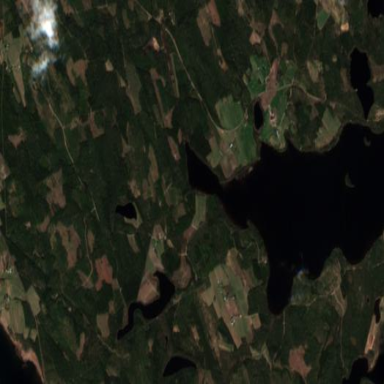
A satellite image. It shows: Serene lake surrounded by nature.